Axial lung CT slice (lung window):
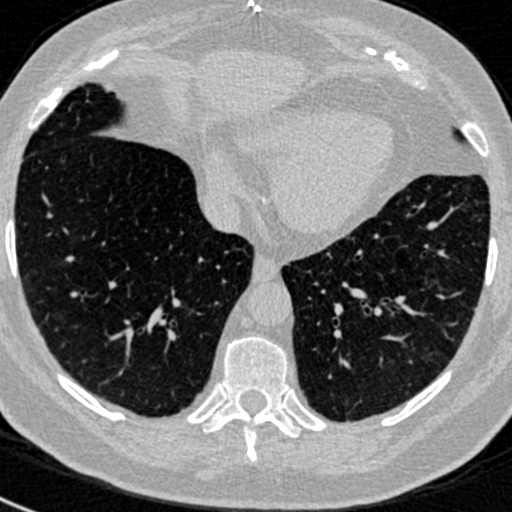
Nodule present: no